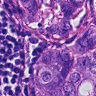
Metastatic tissue present: yes